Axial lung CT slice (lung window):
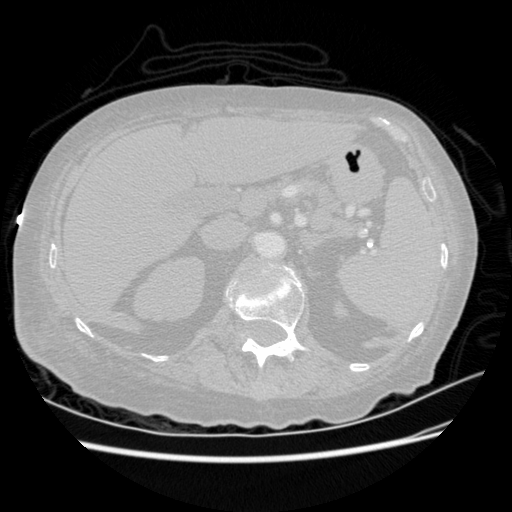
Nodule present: no